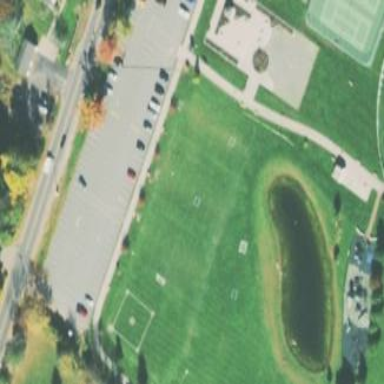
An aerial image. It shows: Soccer pitch for outdoor sports and leisure activities.